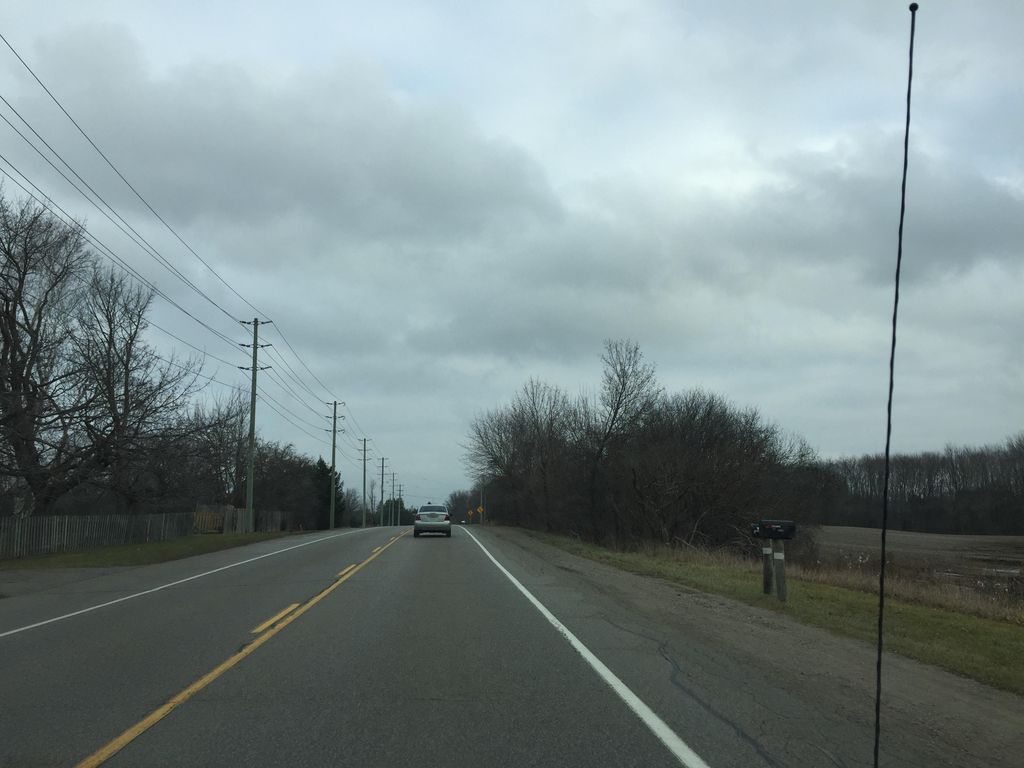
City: kitchener-waterloo